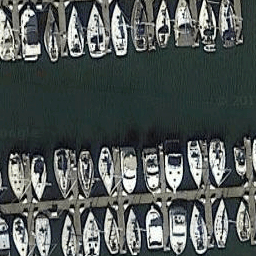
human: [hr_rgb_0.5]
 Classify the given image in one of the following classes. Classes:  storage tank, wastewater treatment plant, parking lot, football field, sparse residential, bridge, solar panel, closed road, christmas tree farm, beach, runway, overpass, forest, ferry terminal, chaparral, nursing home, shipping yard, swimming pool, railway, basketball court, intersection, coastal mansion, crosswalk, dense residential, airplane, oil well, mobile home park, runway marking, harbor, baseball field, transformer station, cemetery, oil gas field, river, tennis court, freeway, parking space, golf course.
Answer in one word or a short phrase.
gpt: harbor